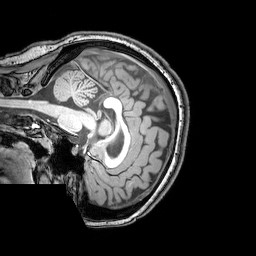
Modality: T1w
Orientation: sagittal
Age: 22
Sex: female
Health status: healthy
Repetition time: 0.081 s
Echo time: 0.037 s